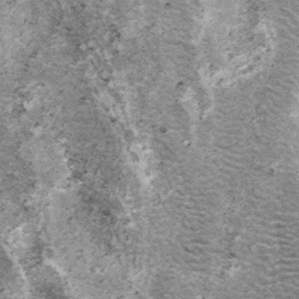
Label: frost